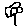
Label: flower